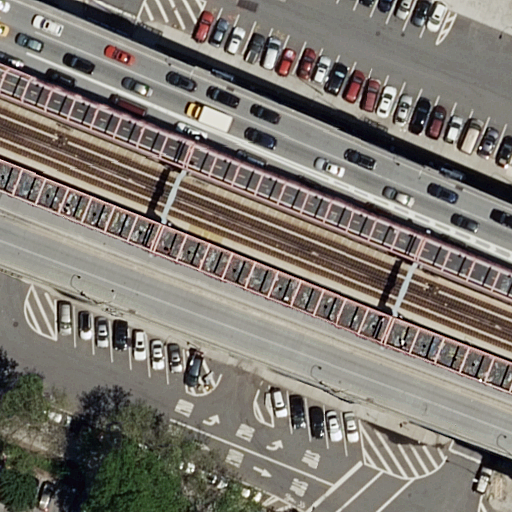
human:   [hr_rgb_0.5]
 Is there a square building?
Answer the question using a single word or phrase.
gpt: no

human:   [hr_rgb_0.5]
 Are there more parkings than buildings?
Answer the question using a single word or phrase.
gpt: yes

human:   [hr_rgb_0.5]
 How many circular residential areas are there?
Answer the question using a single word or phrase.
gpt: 0

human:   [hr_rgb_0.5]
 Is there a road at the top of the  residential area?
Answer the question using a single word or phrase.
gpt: yes

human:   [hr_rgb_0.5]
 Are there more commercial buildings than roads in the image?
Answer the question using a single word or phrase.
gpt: no

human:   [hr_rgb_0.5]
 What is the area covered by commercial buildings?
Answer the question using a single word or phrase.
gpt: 0m2

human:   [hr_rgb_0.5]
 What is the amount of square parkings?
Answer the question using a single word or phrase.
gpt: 0

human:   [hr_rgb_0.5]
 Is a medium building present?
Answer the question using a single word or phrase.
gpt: no

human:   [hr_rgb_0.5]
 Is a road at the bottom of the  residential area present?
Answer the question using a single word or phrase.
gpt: yes

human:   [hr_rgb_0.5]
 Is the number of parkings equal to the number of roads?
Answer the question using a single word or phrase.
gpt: no

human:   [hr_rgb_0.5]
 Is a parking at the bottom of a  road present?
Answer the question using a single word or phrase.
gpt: yes

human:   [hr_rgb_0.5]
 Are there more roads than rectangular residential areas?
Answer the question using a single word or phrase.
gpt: yes

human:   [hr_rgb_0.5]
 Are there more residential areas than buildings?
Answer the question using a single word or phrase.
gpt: yes

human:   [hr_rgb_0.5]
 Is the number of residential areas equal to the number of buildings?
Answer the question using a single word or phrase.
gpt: no

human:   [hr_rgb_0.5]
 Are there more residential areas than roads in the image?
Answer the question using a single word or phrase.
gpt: no

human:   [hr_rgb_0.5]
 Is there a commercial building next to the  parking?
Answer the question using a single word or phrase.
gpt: no

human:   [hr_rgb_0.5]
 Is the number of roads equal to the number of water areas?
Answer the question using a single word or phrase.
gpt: no

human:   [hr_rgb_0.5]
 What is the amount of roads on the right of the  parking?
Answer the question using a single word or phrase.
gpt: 0

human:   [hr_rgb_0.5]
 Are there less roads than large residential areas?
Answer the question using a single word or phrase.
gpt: no

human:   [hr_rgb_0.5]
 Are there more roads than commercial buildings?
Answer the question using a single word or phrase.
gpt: yes

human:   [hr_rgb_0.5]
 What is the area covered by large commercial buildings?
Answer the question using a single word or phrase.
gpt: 0m2

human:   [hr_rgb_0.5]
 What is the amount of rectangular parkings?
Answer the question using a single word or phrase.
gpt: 1

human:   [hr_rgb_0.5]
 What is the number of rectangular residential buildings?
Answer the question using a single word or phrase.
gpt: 0

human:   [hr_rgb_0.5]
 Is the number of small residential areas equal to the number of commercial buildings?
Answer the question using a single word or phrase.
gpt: no

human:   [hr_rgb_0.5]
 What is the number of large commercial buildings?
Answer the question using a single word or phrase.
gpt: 0

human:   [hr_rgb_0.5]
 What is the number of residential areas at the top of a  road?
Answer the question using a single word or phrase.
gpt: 1

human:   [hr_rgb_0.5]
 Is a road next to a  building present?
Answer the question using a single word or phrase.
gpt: no

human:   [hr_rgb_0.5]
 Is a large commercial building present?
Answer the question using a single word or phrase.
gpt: no

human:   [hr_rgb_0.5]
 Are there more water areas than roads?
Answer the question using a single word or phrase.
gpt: no

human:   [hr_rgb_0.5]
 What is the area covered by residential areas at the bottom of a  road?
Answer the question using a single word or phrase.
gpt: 0m2

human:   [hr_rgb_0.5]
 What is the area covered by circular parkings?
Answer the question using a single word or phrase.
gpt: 0m2

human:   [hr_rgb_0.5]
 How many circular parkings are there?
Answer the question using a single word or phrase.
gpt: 0

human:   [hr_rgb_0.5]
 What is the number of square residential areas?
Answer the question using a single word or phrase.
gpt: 0

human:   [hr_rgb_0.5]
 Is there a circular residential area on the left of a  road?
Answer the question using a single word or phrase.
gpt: no

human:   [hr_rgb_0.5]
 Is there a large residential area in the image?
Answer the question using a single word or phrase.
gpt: no

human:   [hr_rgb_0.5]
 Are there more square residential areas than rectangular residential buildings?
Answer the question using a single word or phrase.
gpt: no